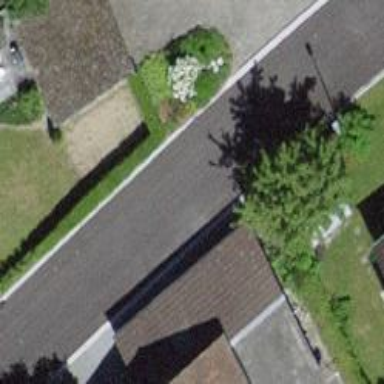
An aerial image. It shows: Smooth asphalt road in residential area.